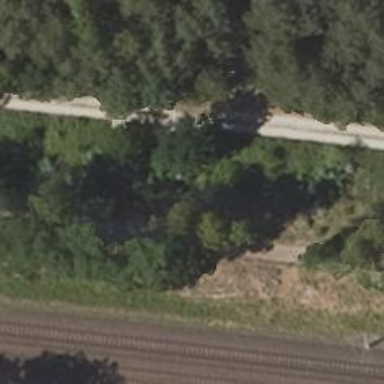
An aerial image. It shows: Track with grade2 tracktype.